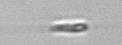
Label: flagellate_morphotype3